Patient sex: M
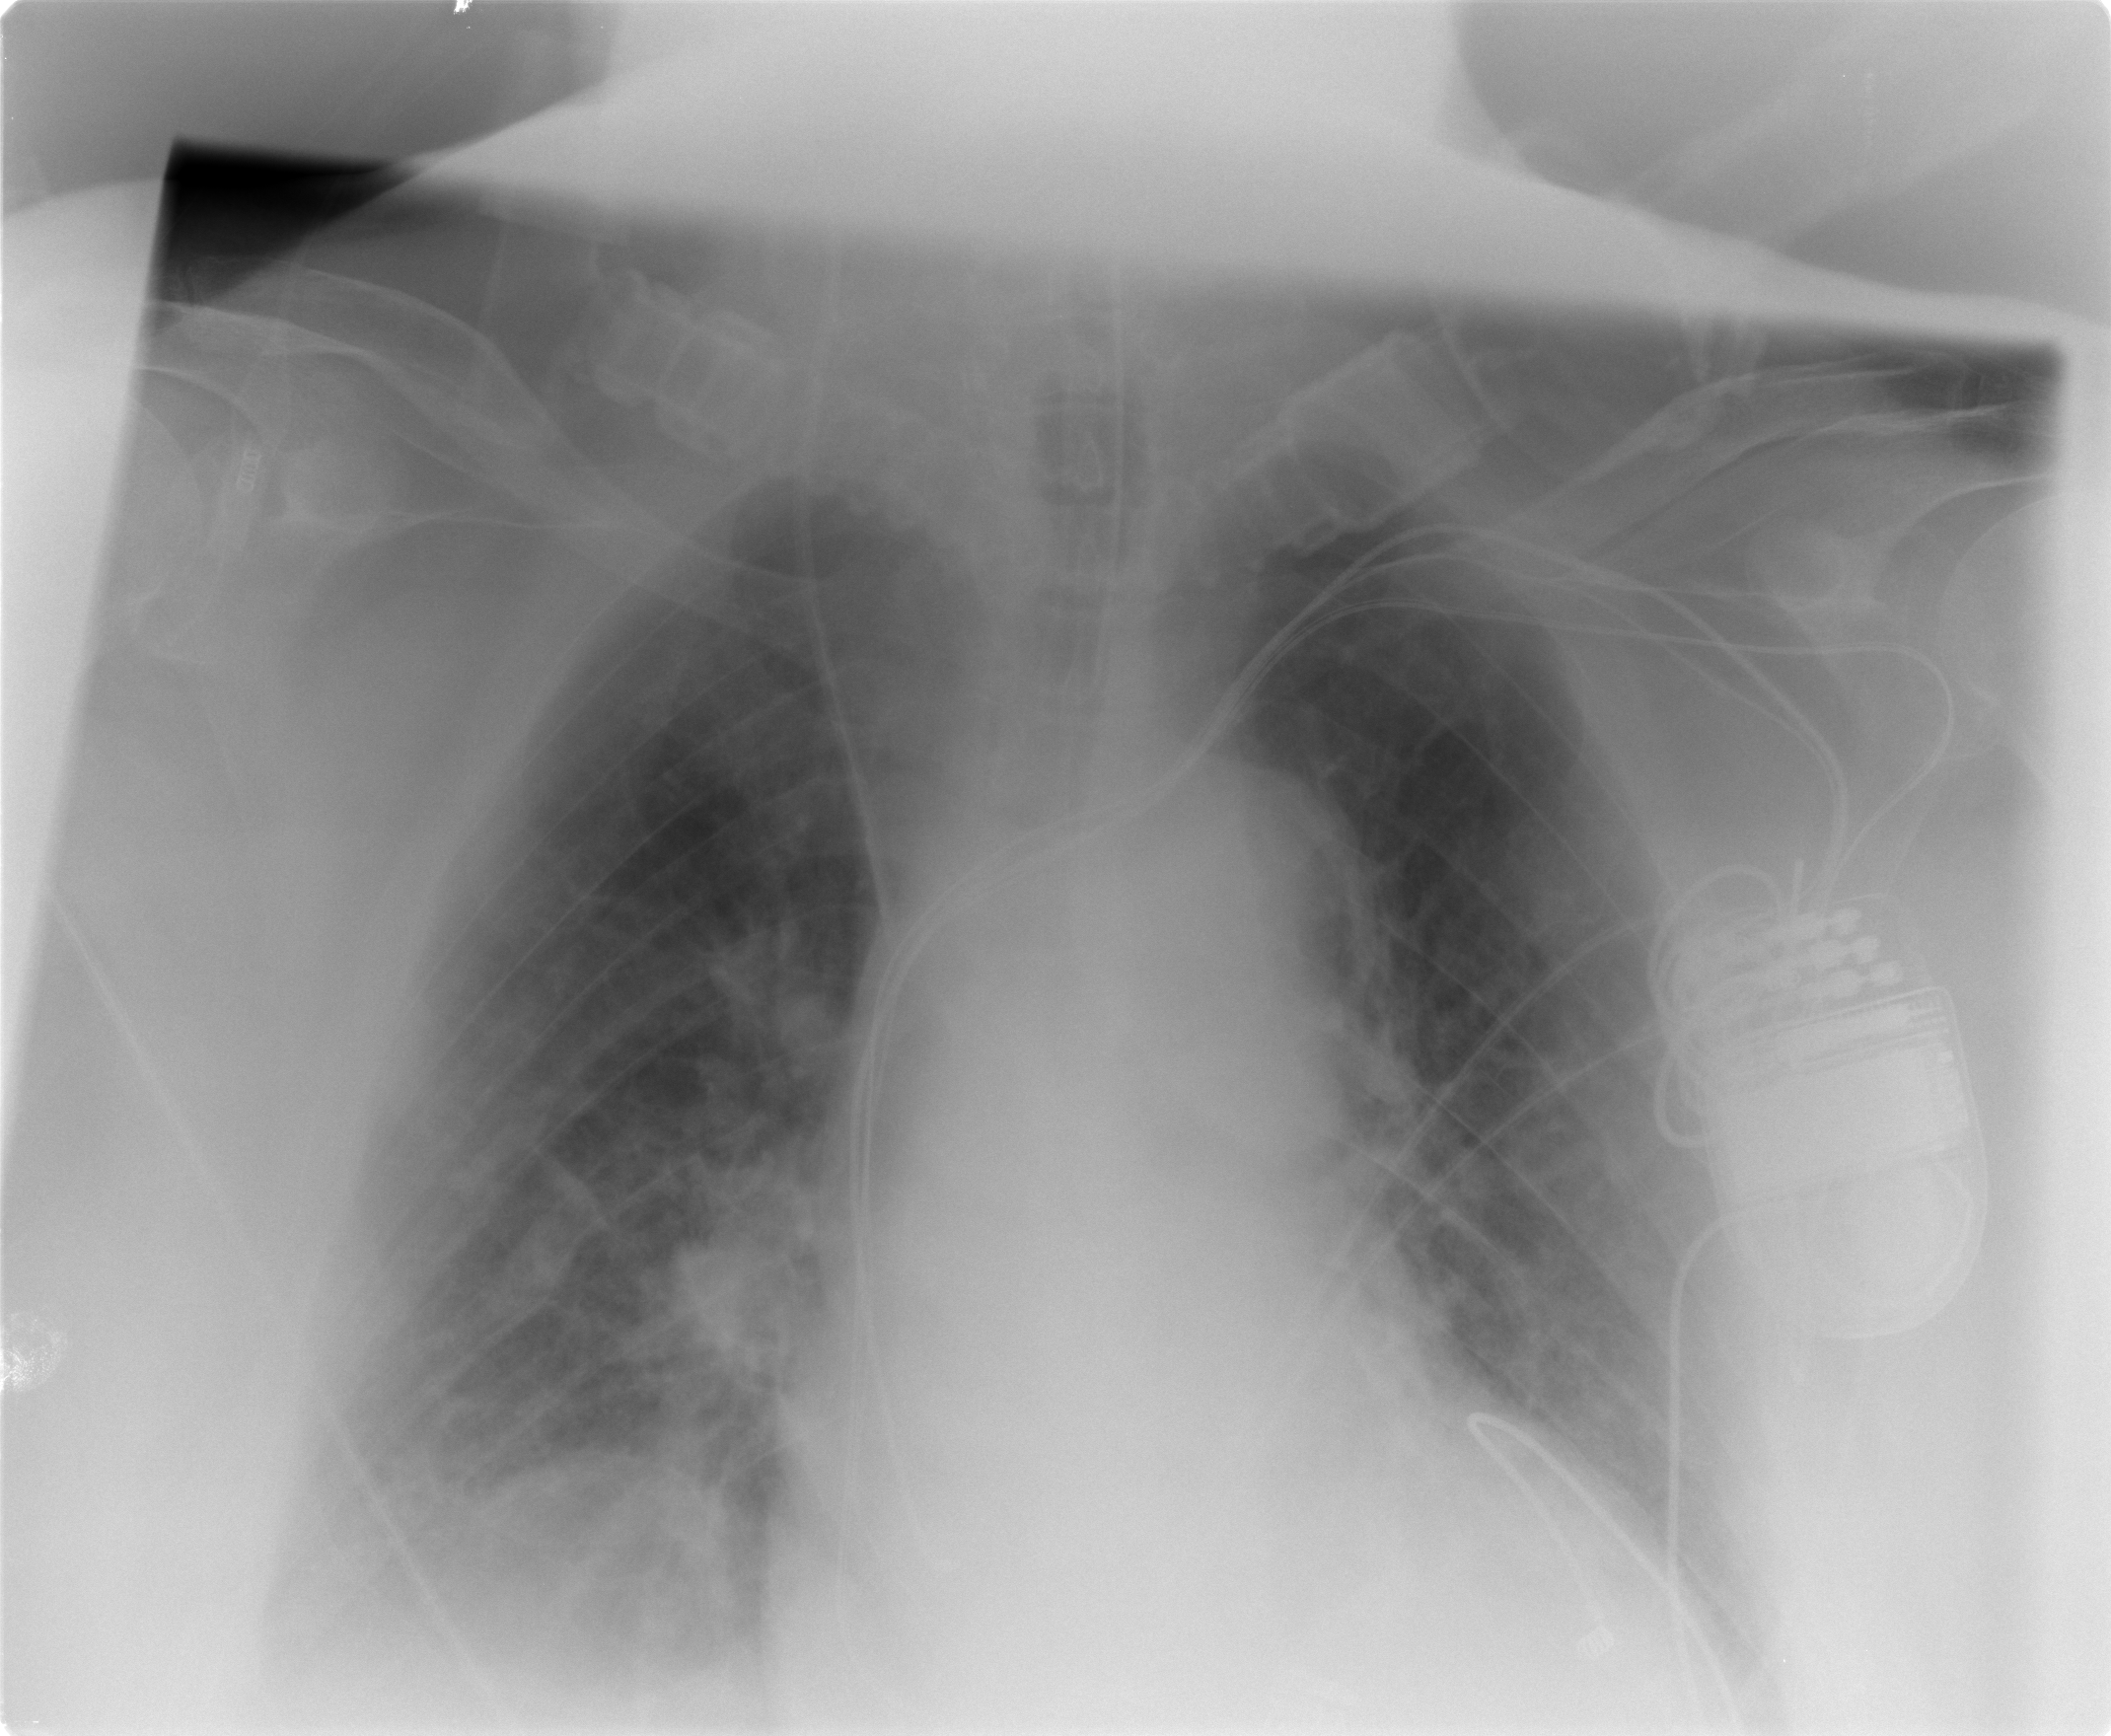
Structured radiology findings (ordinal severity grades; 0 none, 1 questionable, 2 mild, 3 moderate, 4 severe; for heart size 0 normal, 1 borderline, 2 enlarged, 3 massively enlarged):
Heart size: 2
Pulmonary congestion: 2
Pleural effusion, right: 2
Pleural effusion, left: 2
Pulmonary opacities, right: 0
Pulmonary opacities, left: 0
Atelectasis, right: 0
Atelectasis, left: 0